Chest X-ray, AP view. Patient: 66 years old, sex F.
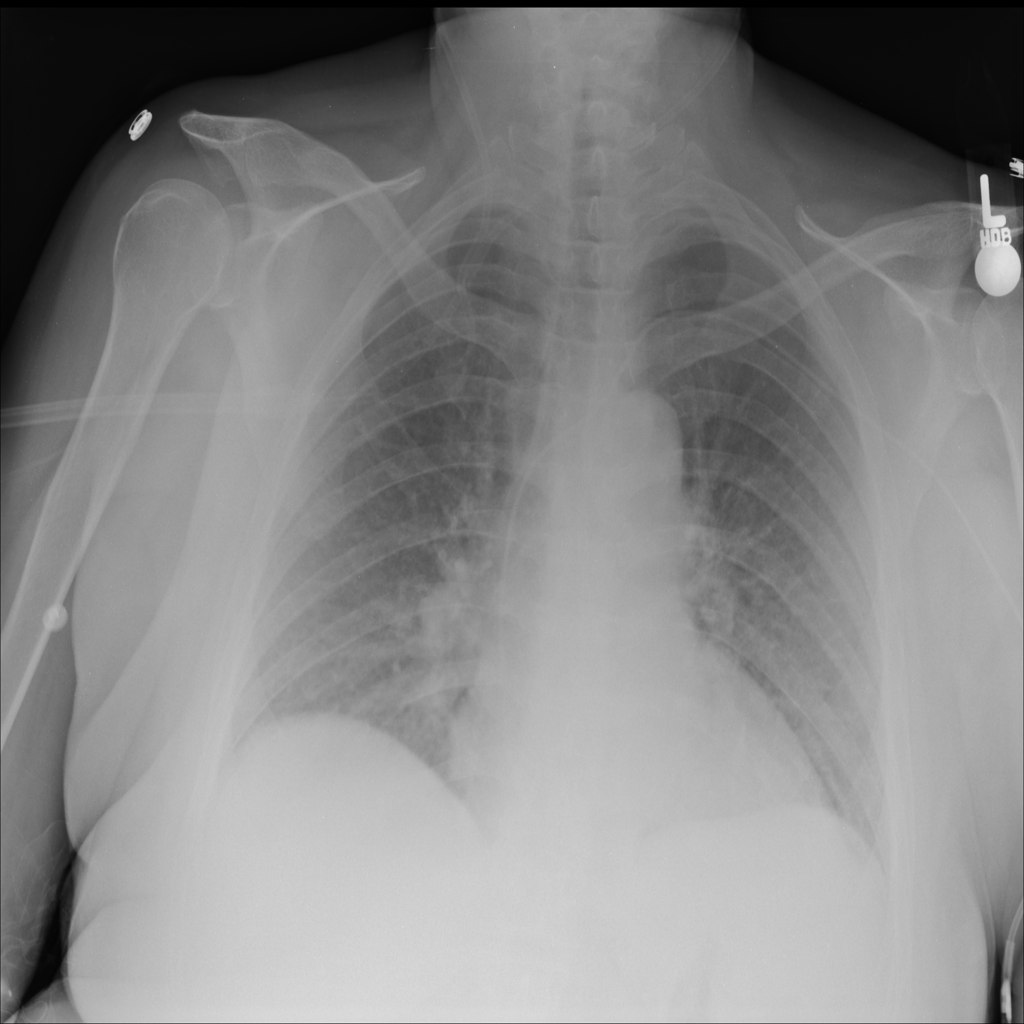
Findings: No Finding